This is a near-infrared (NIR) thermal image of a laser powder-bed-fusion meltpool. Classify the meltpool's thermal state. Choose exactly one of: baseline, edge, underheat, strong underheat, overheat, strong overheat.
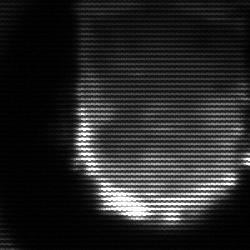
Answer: baseline